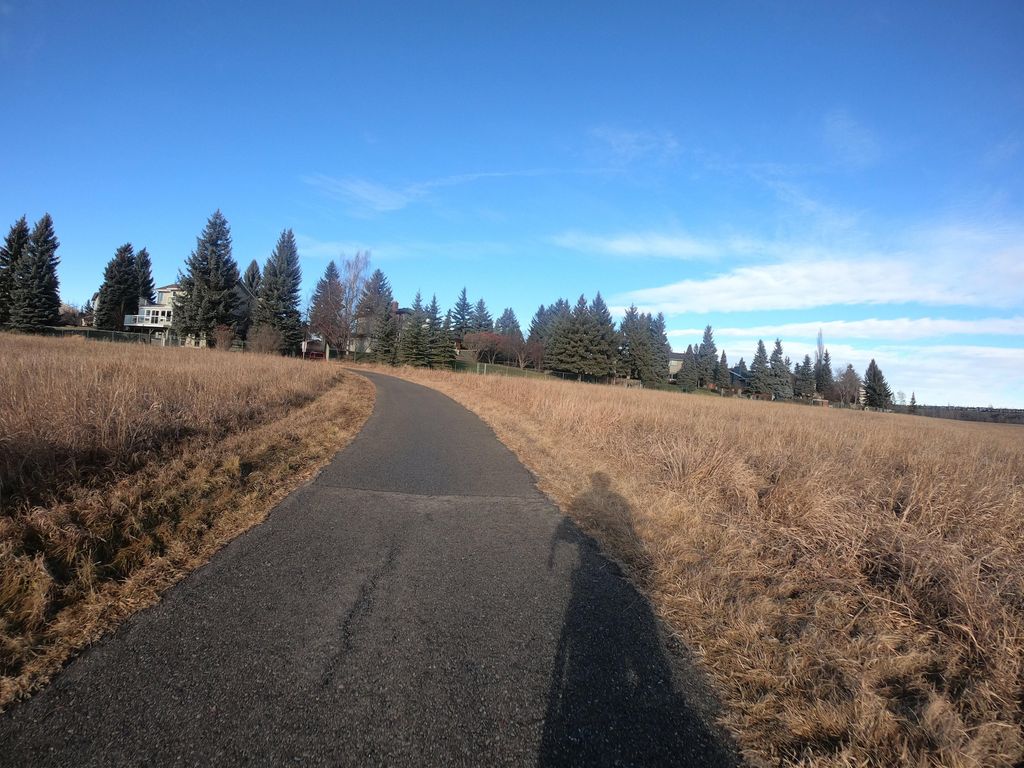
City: calgary